Question: I updated Jetty (and Jetty Maven plugin) from '9.2.1.v20140609' to '9.2.2.v20140723' and now this exception is thrown when I try to access any webpage of my application:
'''
org.apache.jasper.JasperException: /WEB-INF/(...).jsp (line: 2, column: 0)
The absolute uri: http://www.springframework.org/security/tags cannot be resolved
in either web.xml or the jar files deployed with this application
'''
Currently I use
'''
<%@ taglib uri="http://www.springframework.org/security/tags" prefix="security"%>
'''
in top of all JSP files and Spring Security tags are included in WAR file:

When I extract '*.tld' file from JAR, put in 'WEB-INF' and manually include it using
'''
<jsp-config>
<taglib>
<taglib-uri>http://www.springframework.org/security/tags</taglib-uri>
<taglib-location>security.tld</taglib-location>
</taglib>
</jsp-config>
'''
in 'web.xml', it start working again. But I will have to do it for all tags from all libraries...
Seems that Jetty somehow stopped scanning 'WEB-INF/lib' for '*.tld' files. How do I fix this?
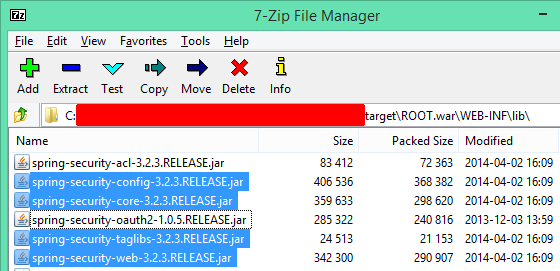
Answer: OK, I figured it out.
In 'pom.xml' I had
'''
<plugin>
<groupId>org.eclipse.jetty</groupId>
<artifactId>jetty-maven-plugin</artifactId>
<version>${jetty.version}</version>
<configuration>
<!-- (...) --->
<contextXml>${basedir}/path/to/jetty-context.xml</contextXml>-->
<!-- (...) --->
<configuration>
</plugin>
'''
and in 'jetty-context.xml' I had
'''
<?xml version="1.0" encoding="UTF-8"?>
<!DOCTYPE Configure PUBLIC "-//Mort Bay Consulting//DTD Configure//EN" "http://www.eclipse.org/jetty/configure.dtd">
<Configure class="org.eclipse.jetty.webapp.WebAppContext">
<Set name="maxFormKeys">8000</Set>
<Call name="setAttribute">
<Arg>org.eclipse.jetty.server.webapp.WebInfIncludeJarPattern</Arg>
<Arg>.*/.*jsp-api-[^/]\.jar$|./.*jsp-[^/]\.jar$|./.*taglibs[^/]*\.jar$</Arg>
</Call>
</Configure>
'''
I both '<contextXml>' from POM and 'jetty-context.xml' and everything is working again.